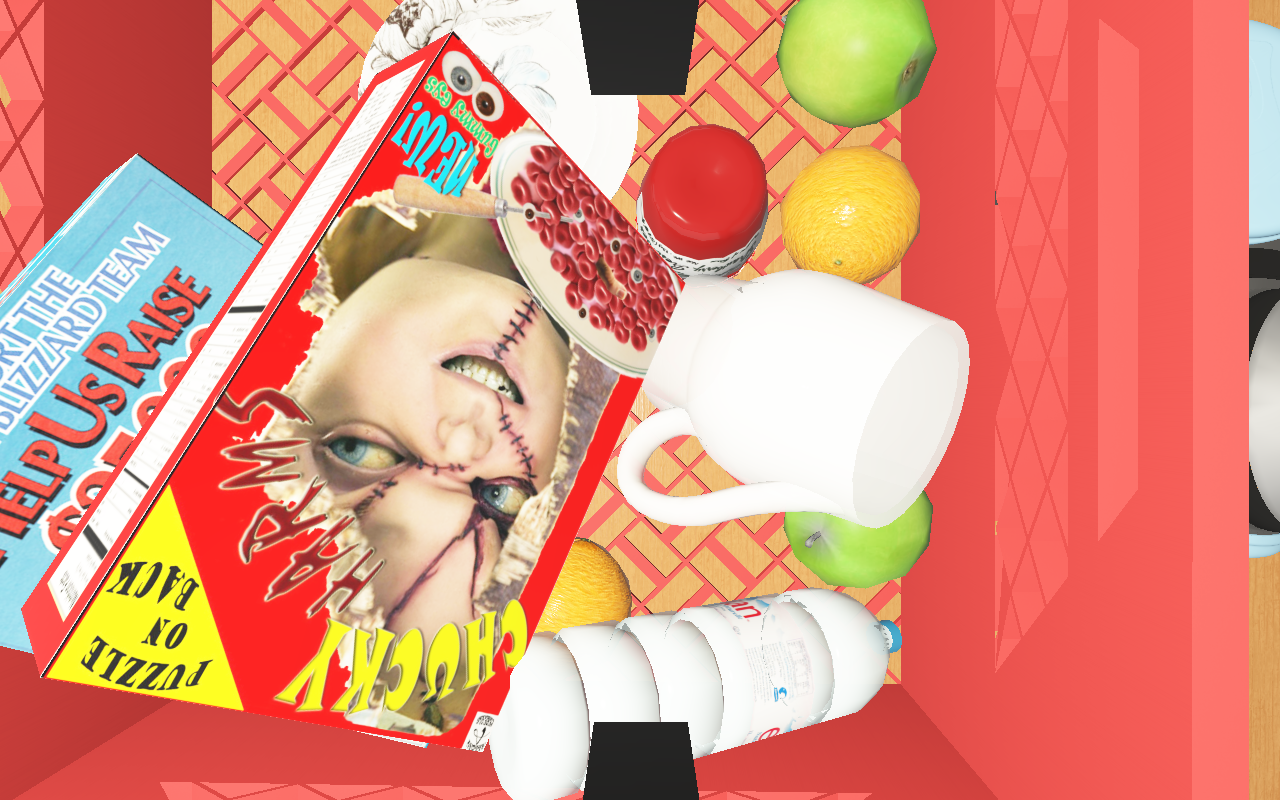
Objects in the scene:
water bottle
apple
orange
plate
cereal box
cereal box
biscuit box